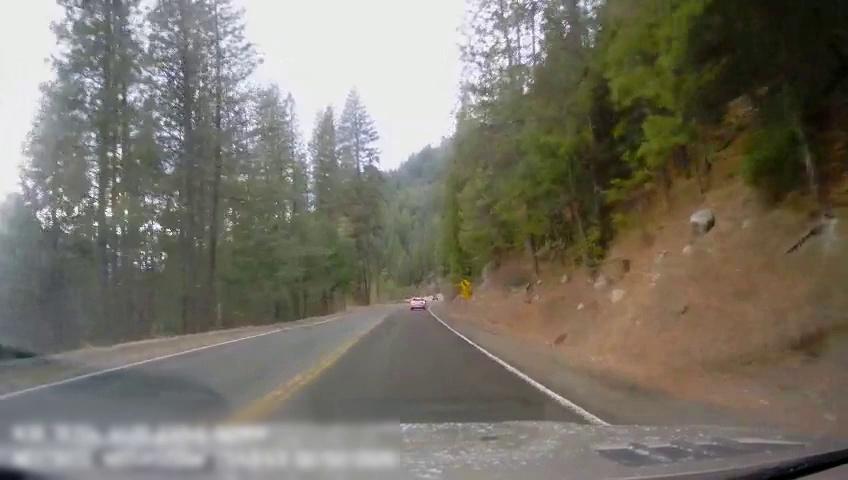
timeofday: Day
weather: Sunny
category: Drivable Space
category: Vehicles | SUV
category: Lanes | Alternate Lane
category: Lanes | Current Lane
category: Lanes | Opposite Lane
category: Lanes | Opposite Lane
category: Traffic | Signs
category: Traffic | Signs